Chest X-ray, PA view. Patient: 32 years old, sex M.
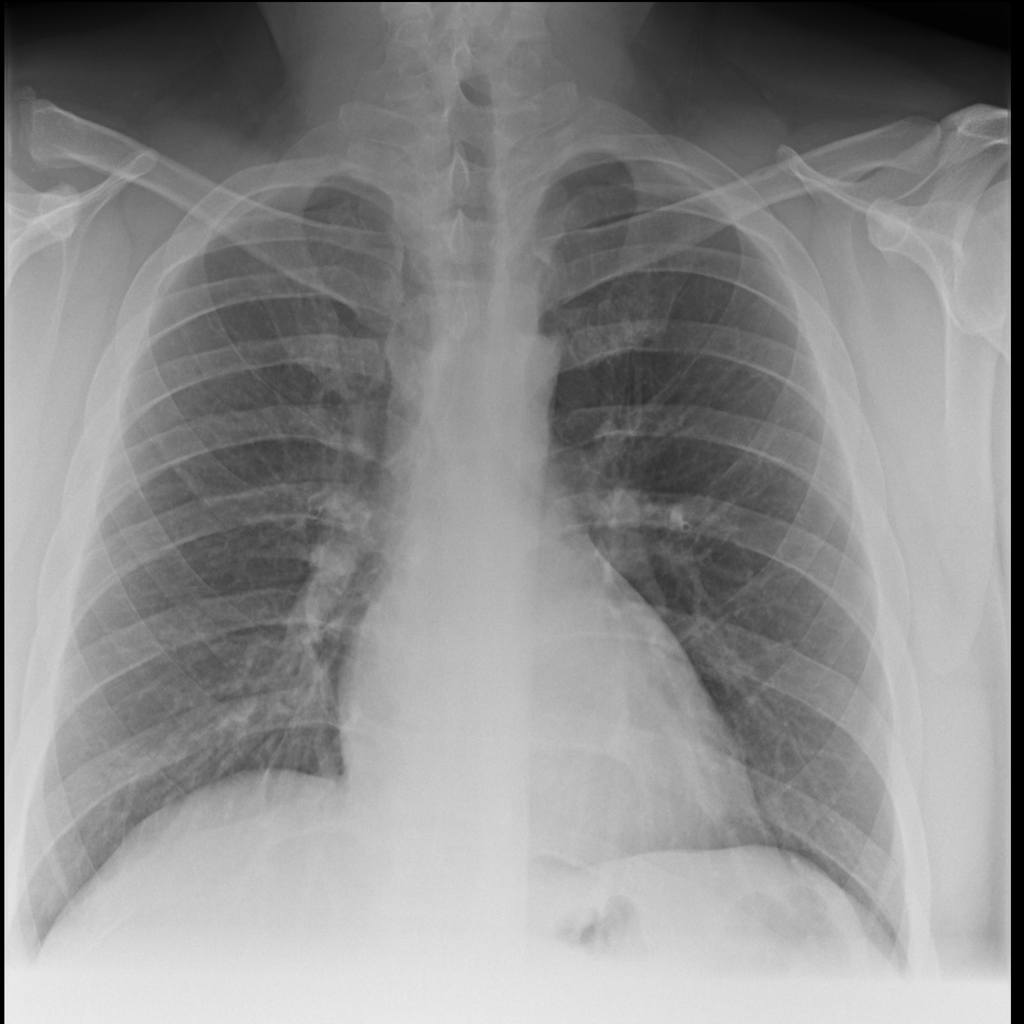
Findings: No Finding